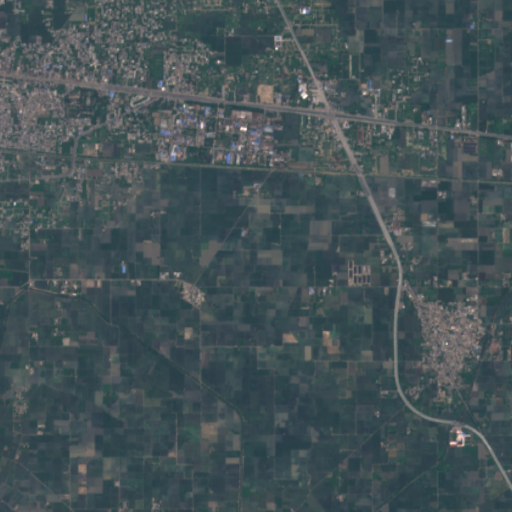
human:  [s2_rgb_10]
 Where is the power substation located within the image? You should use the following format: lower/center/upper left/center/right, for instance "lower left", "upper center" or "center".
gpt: The power substation is located in the upper center of the image.
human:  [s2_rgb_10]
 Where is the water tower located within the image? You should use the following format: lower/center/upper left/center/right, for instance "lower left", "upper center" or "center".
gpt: The water tower is located in the center right of the image.
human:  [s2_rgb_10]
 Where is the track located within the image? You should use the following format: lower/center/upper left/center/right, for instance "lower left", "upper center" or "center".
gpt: There is no track in the image.